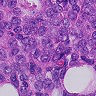
Metastatic tissue present: yes